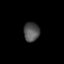
Tissue: lung
Cell type: Epithelial cells
Senescence score: 0.198
Nuclear area (px): 299
Mean DAPI intensity: 80.642